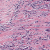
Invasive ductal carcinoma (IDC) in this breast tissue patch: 1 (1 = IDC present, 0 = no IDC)